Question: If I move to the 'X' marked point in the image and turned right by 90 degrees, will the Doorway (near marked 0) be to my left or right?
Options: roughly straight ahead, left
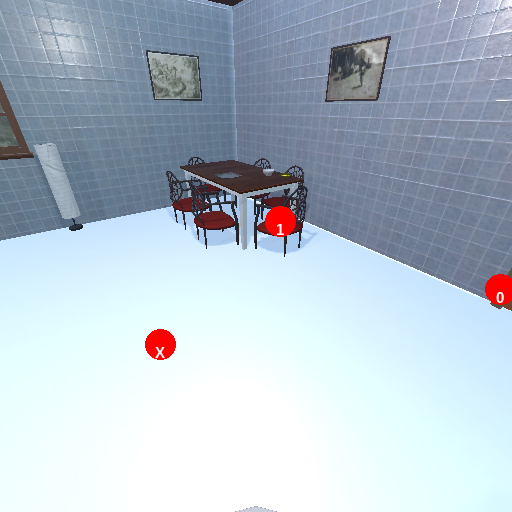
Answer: roughly straight ahead